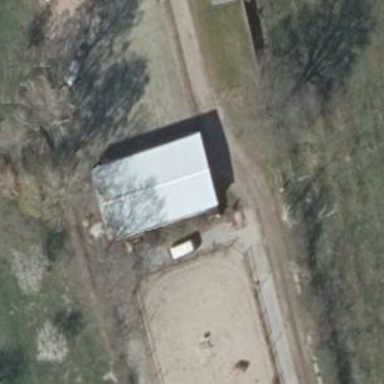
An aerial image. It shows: Stable building.